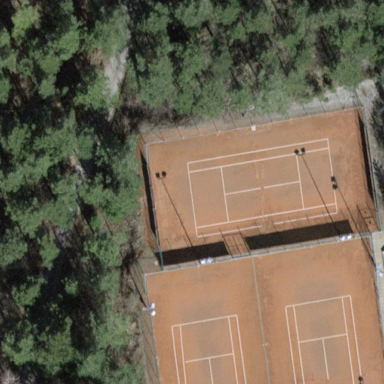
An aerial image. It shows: Tennis court on pitch designated for leisure land.